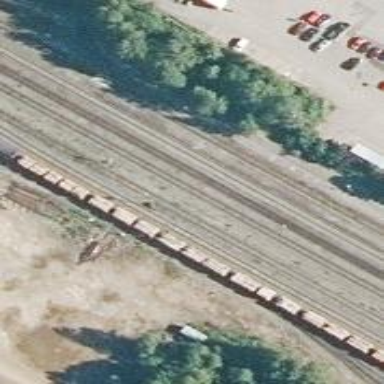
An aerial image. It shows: Railway signal.